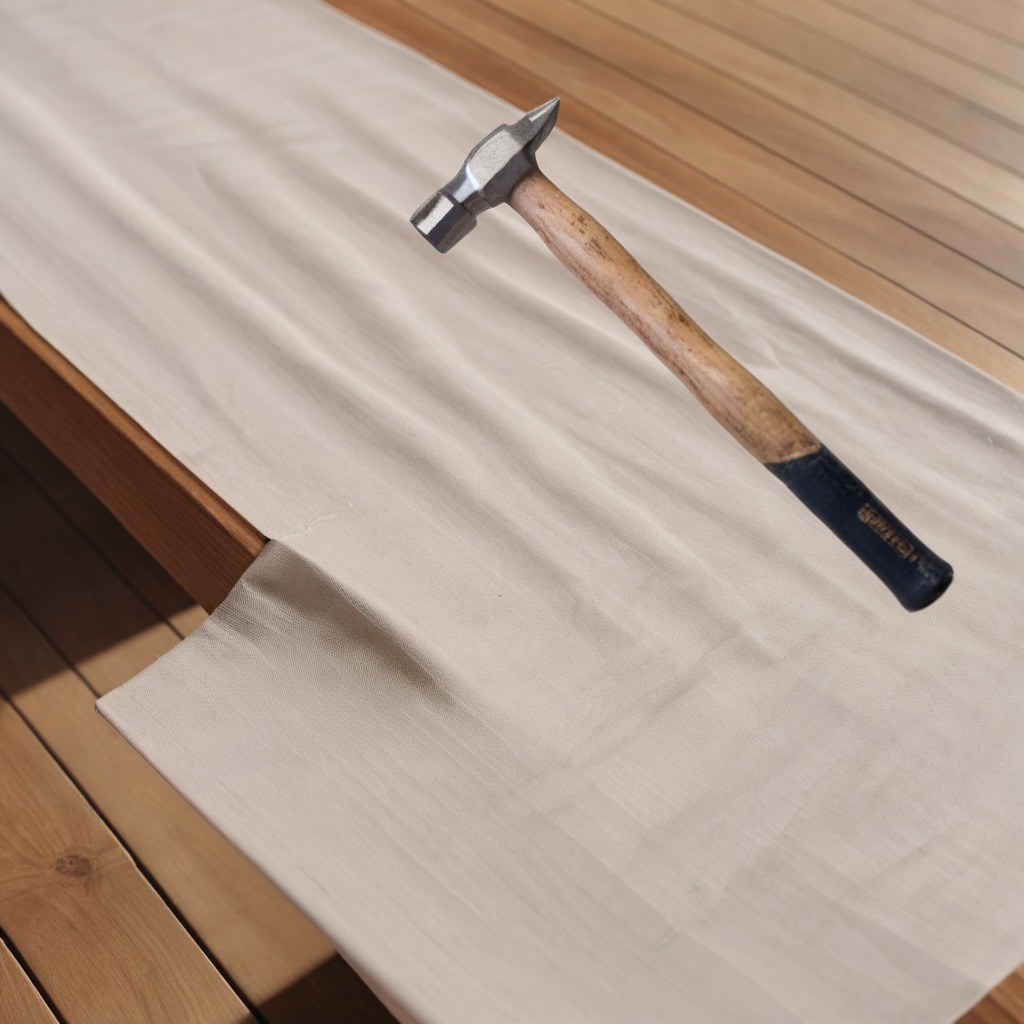
A hammer lies on the wooden table.